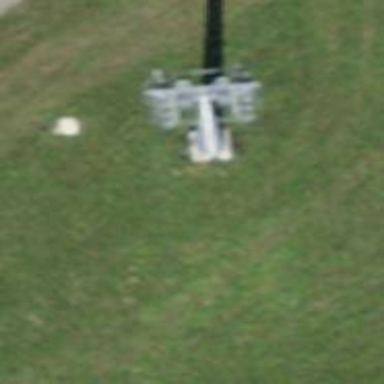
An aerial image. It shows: Pylon for aerialway.